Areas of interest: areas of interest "Swimming Pool"
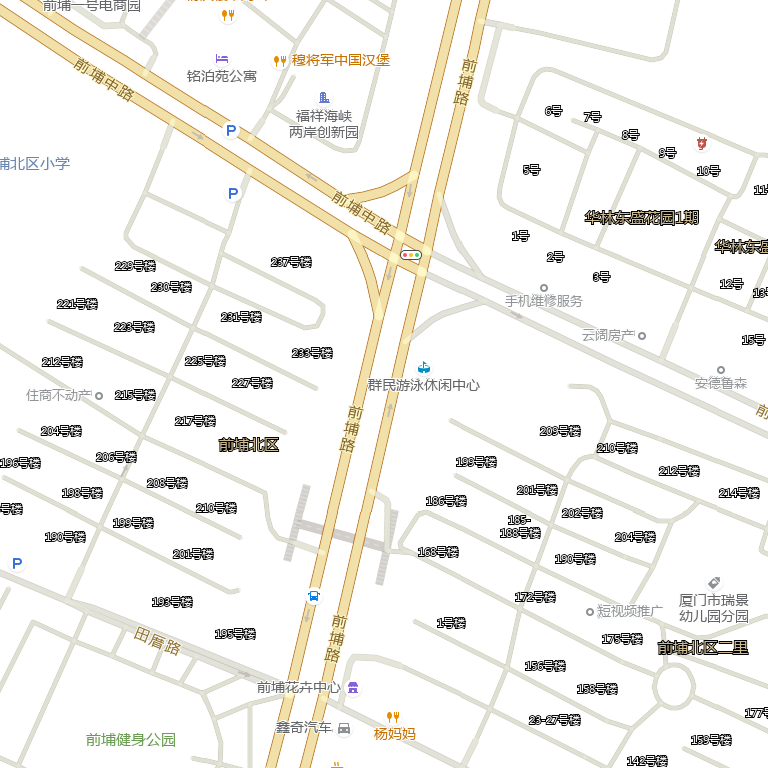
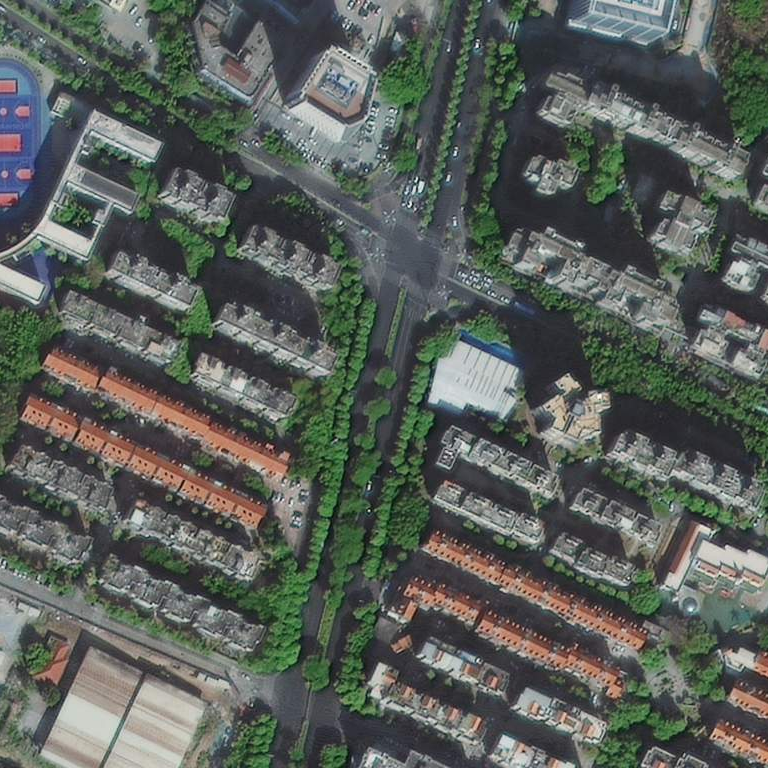